Field crop: maize
Growth stage: 2
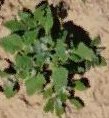
Species: chenopodium